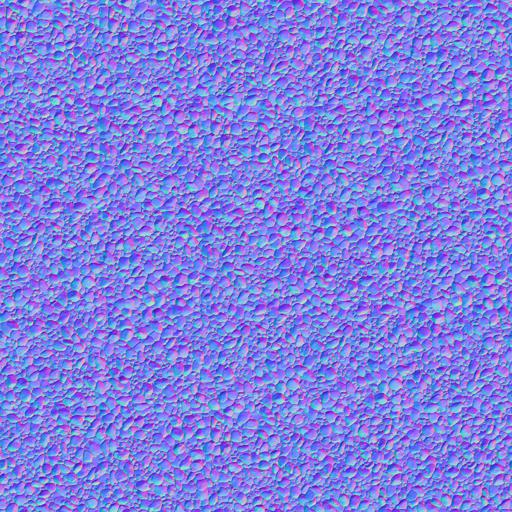
dirt dirty gravel ground pebbles stone yellow